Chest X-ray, AP view. Patient: 25 years old, sex M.
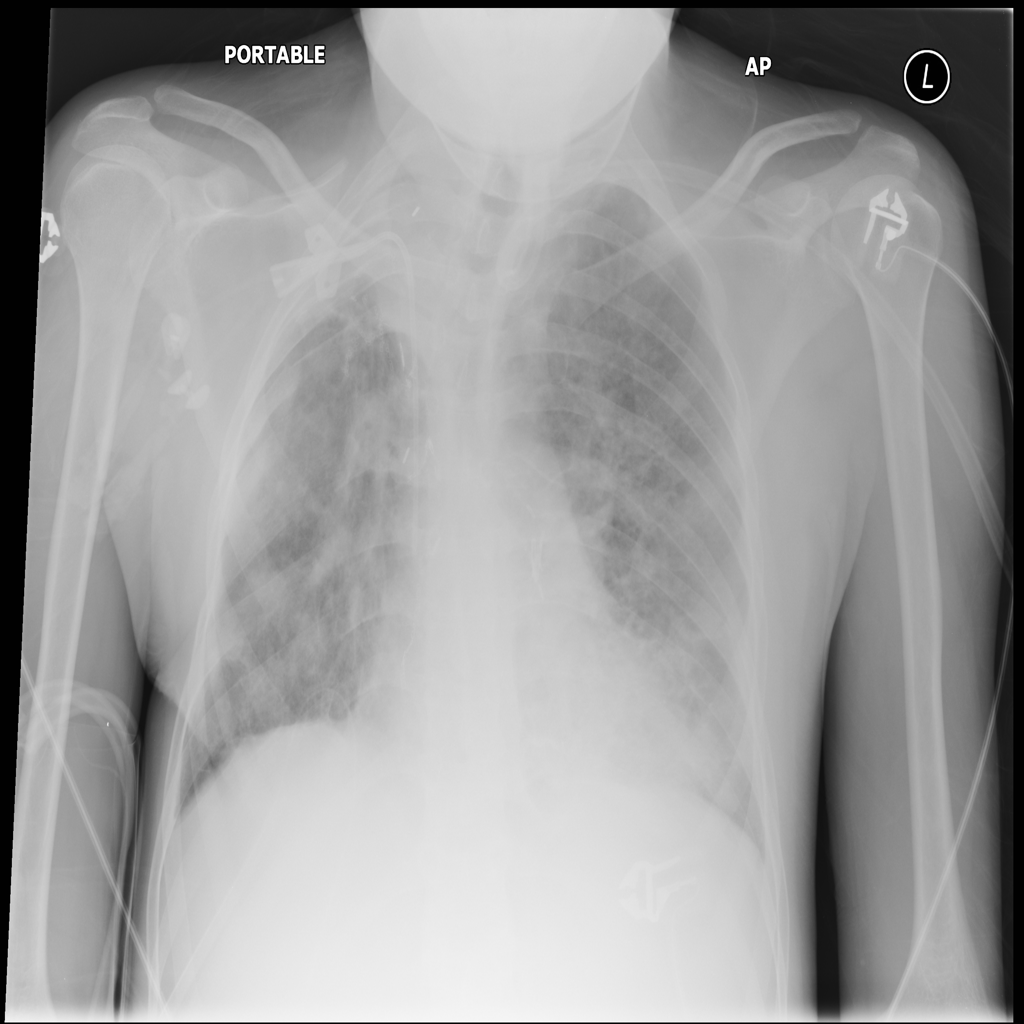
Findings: Consolidation, Mass, Nodule